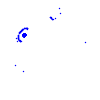
Particle: pion